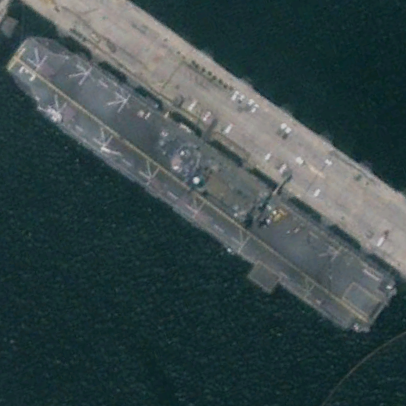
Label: assault